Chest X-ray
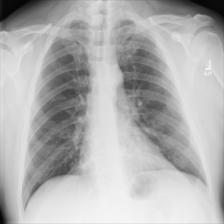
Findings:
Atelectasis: negative
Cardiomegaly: negative
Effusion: negative
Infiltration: negative
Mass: negative
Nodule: negative
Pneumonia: negative
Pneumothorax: negative
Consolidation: negative
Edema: negative
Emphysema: negative
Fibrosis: negative
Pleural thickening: negative
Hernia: negative